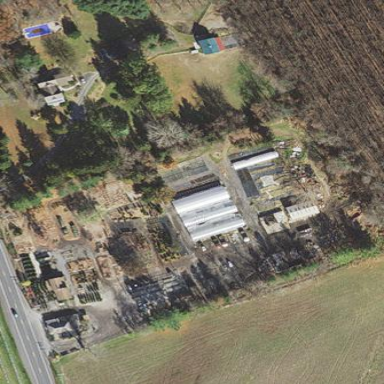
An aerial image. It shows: Plant nursery area.